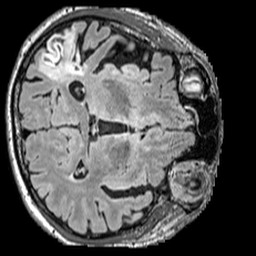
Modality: FLAIR
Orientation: axial
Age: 68
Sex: male
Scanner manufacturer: siemens
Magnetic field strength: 3 T
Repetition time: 5 s
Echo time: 0.387 s